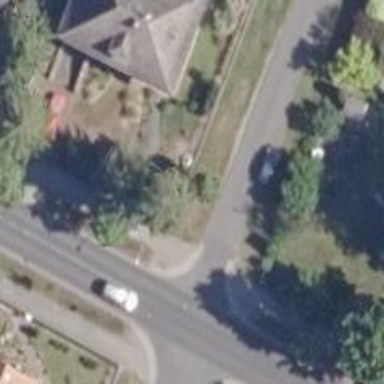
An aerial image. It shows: Road with "give way" sign.